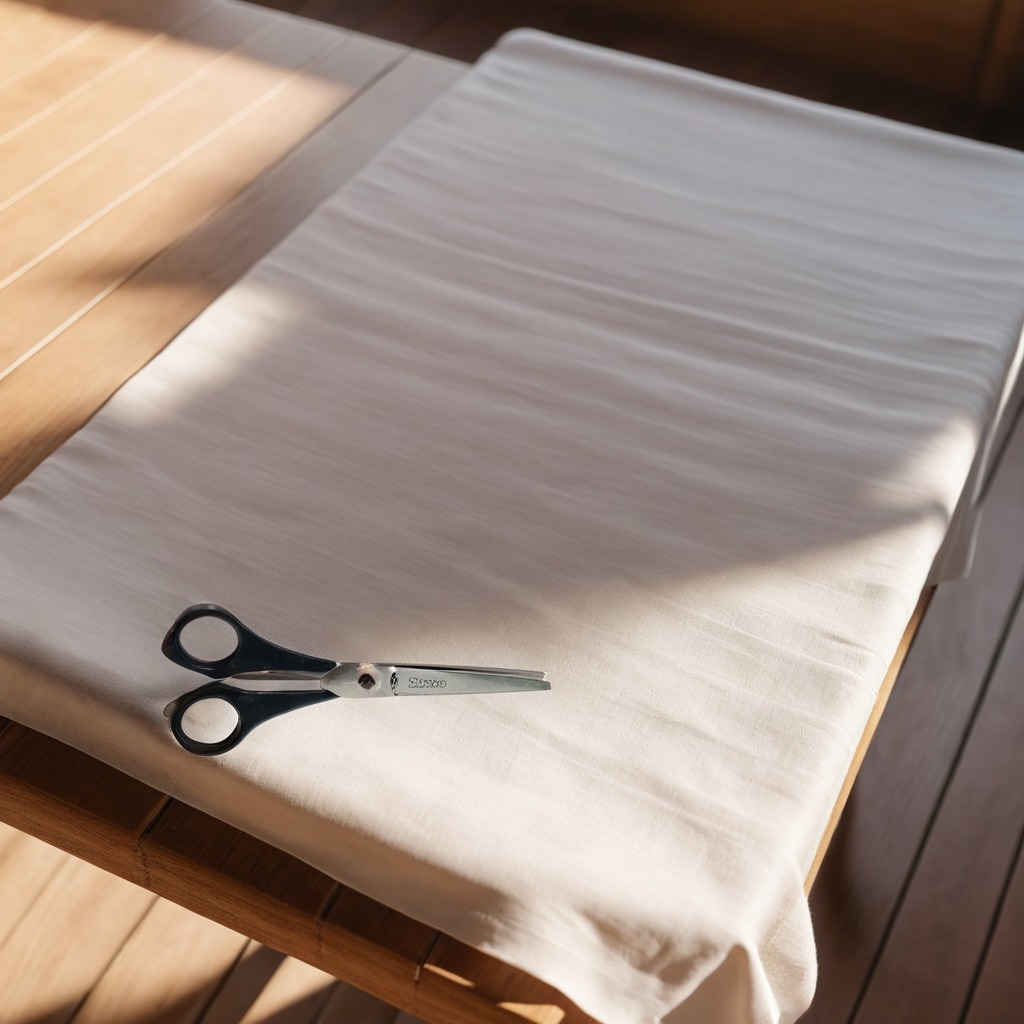
A scissor lying on the wooden table in an outdoor workshop during daytime bright natural light soft shadows worn but beneath the cloth.